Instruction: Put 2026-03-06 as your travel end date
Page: home
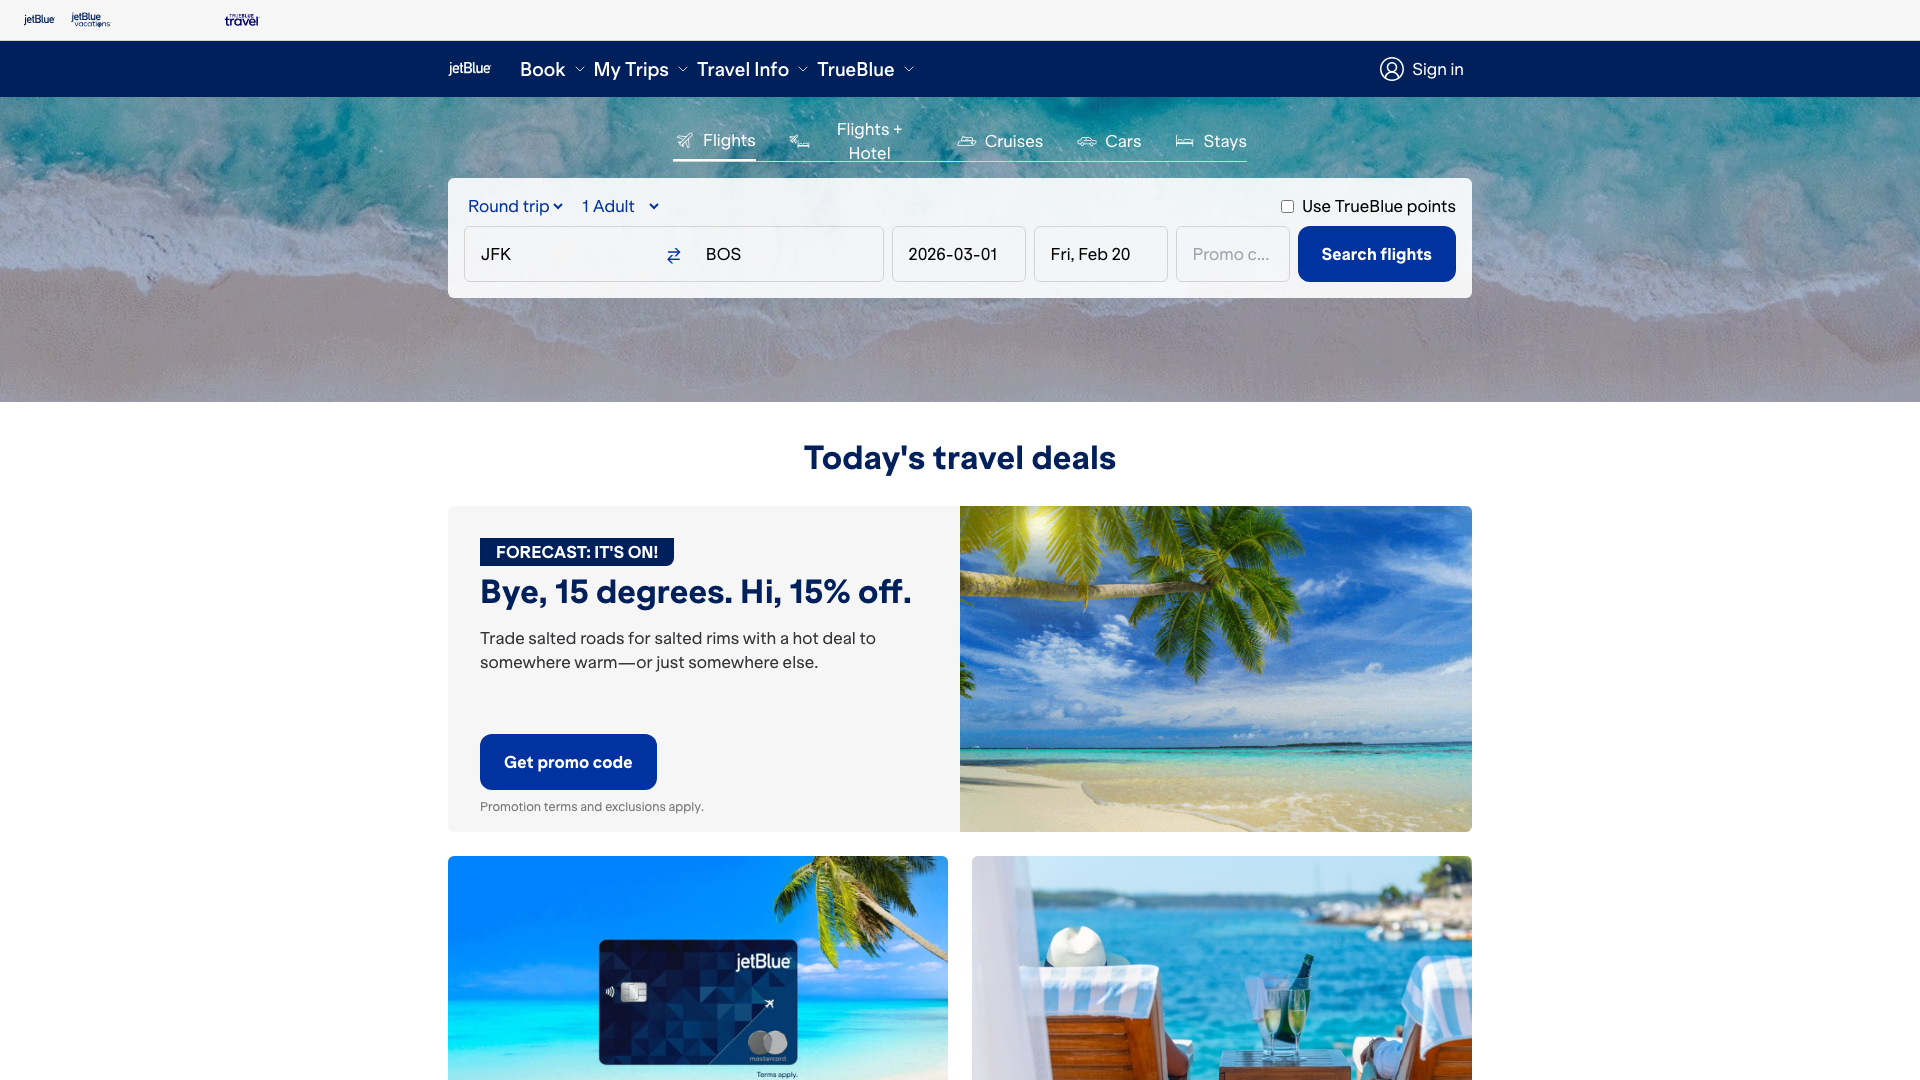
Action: type